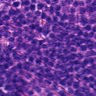
Metastatic tissue present: no